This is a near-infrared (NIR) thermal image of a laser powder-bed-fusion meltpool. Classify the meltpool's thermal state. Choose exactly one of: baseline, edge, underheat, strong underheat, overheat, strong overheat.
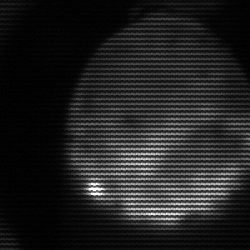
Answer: edge